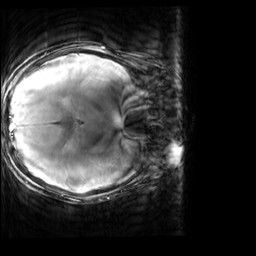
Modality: T2starw
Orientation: axial
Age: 21
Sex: female
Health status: healthy
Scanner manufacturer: siemens
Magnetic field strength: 3 T
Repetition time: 0.7 s
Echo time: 0.02 s